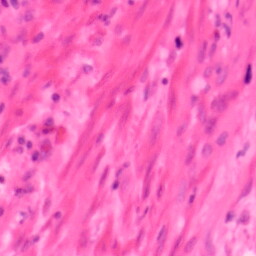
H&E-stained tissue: Colon